Question: I have the following piece of code:
'''
else if (state.IsKeyDown(Keys.H))
{
Help help = new Help();
help.ShowDialog();
}
'''
For some reason, if I hold the H key, the dialog opens multiple times:
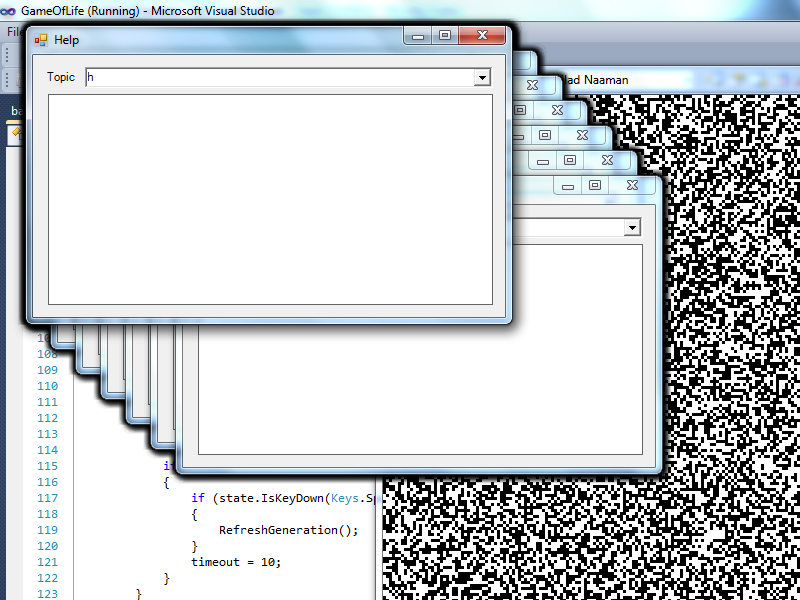
Answer: Create the Help dialog as a member of your class. Initialize it once, and change your code for this:
'''
else if (state.IsKeyDown(Keys.H))
{
if (!help.Visible)
help.ShowDialog();
}
'''